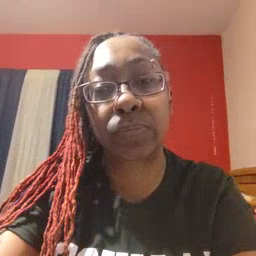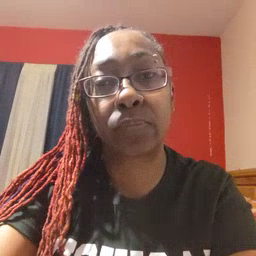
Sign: scissors